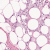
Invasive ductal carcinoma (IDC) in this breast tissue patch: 0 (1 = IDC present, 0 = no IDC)